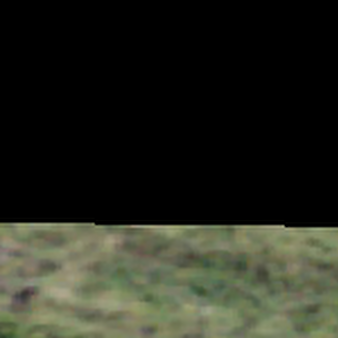
Label: other